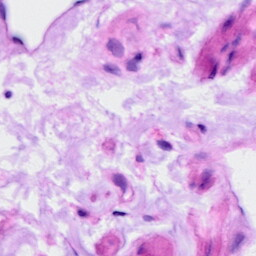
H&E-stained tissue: Ovarian